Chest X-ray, PA view. Patient: 60 years old, sex M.
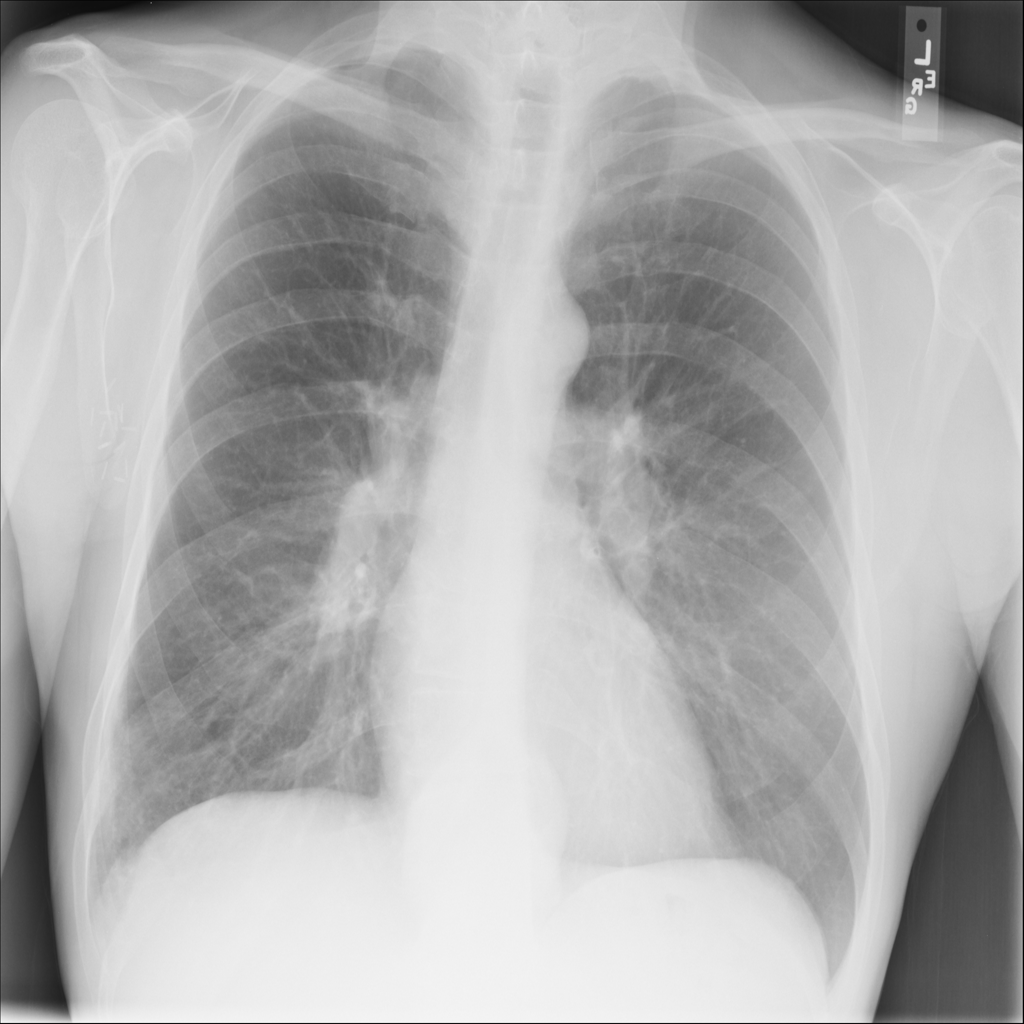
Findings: Nodule